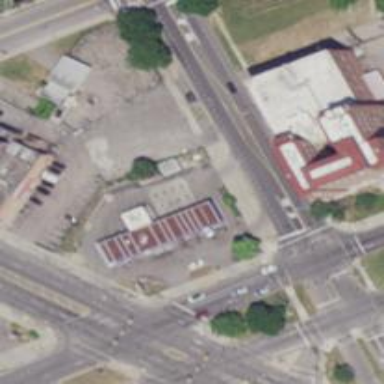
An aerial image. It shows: Convenience shop.